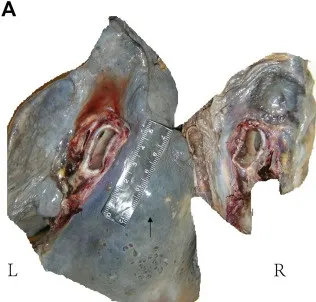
Anatomical examination of lung and brain. (A): Gray-white hard nodules were seen in the hilar and lower lobe. There was a hard mass in the mediastinum, about 5 cm x 2 cm in size. A small amount of gelatinous material was seen in the right main bronchus and pulmonary congestion was seen on section.
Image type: medical_photograph (other_medical_photograph)